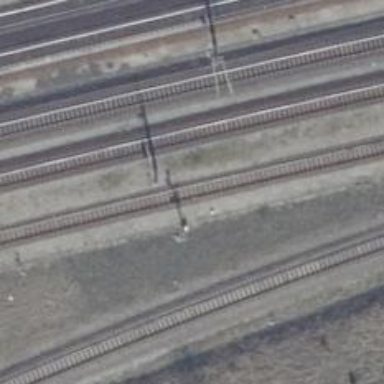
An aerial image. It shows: Railway signal.